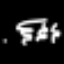
Label: squiggle